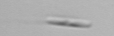
Label: pennate